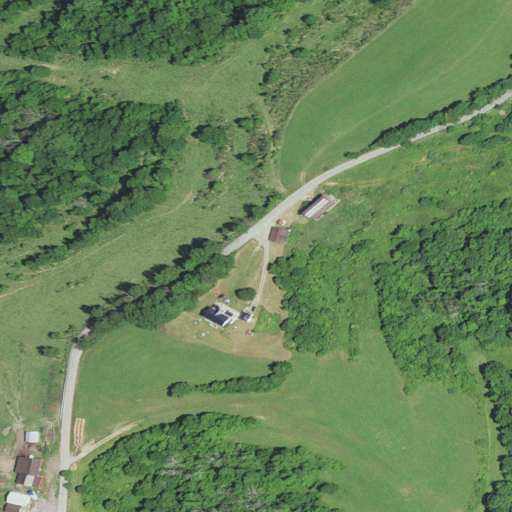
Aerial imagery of ridge(s) in West Virginia named Glen Easton Ridge containing pasture, mixed forest, deciduous forest, open development, low intensity development, grassland, and medium intensity development